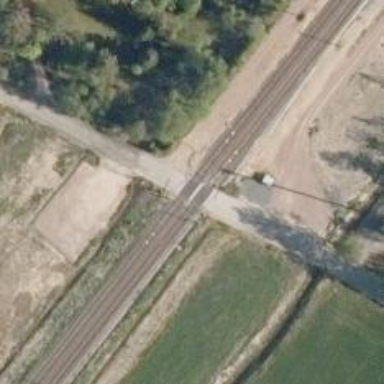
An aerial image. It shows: Level crossing with lights and saltire markings.